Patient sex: M
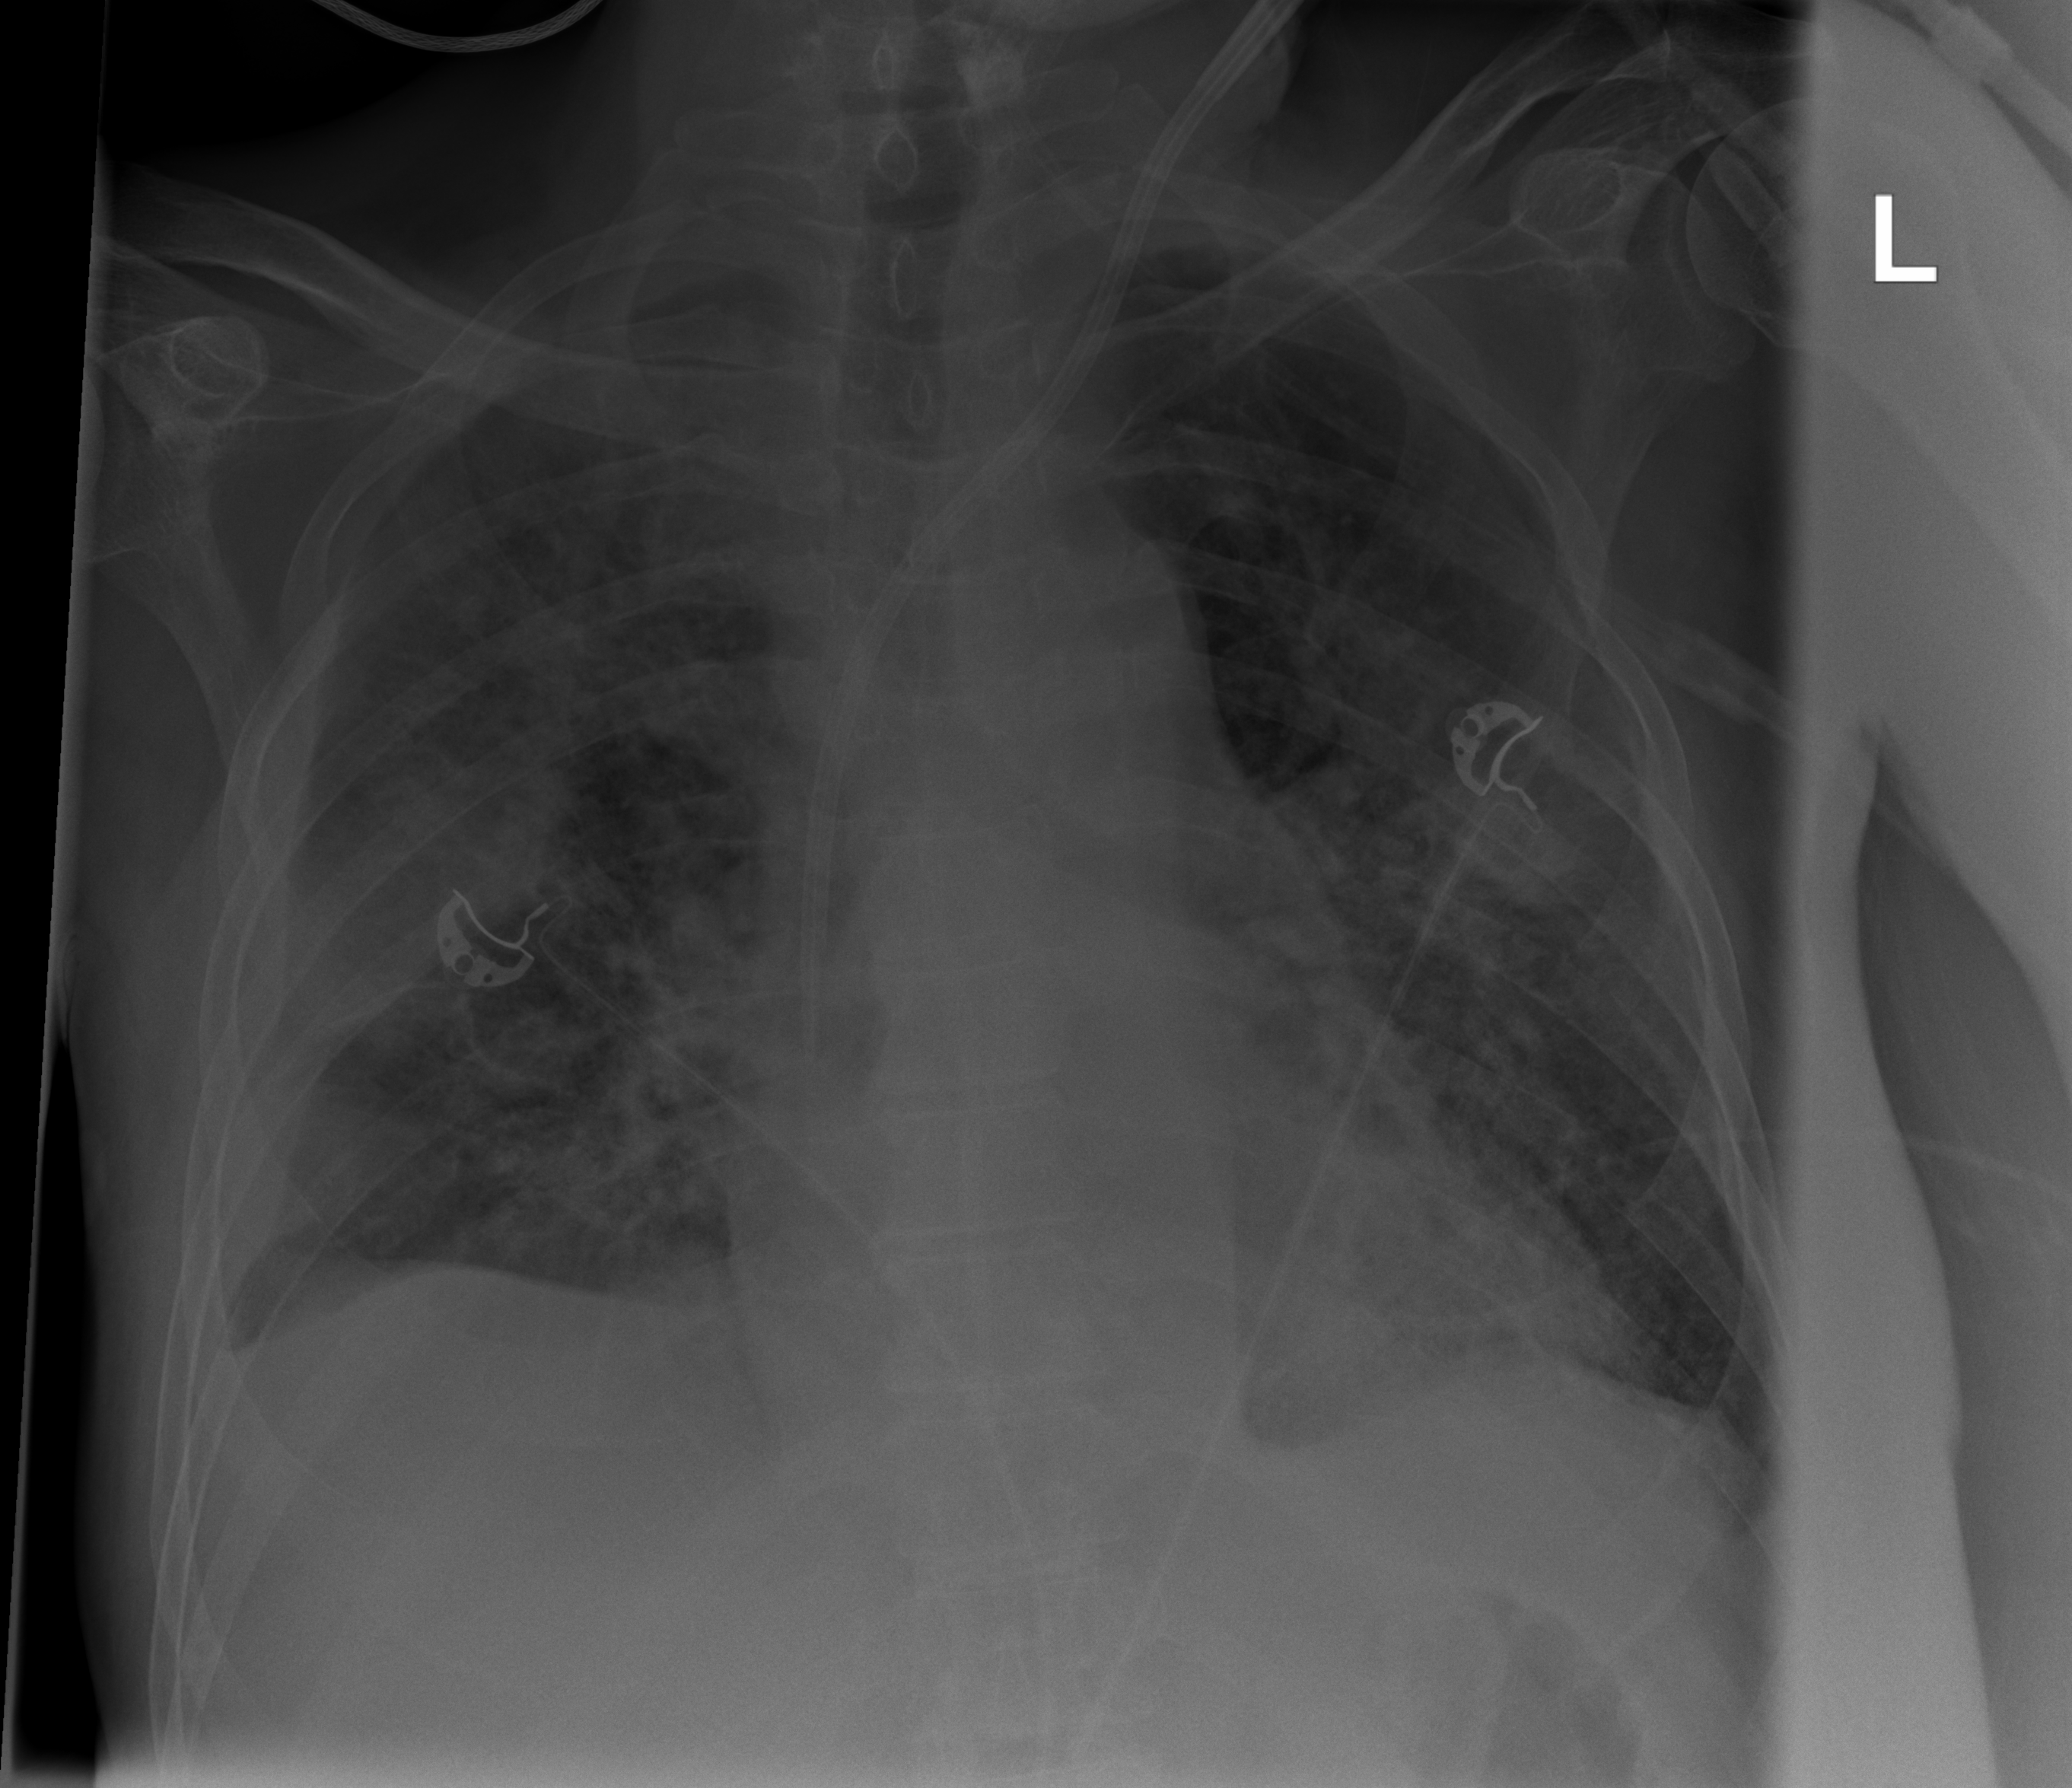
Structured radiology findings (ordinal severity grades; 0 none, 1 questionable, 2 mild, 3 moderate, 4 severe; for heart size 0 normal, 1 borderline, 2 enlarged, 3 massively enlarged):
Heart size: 0
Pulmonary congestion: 0
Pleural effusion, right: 2
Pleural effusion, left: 0
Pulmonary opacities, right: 3
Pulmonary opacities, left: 3
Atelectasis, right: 2
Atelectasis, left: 2